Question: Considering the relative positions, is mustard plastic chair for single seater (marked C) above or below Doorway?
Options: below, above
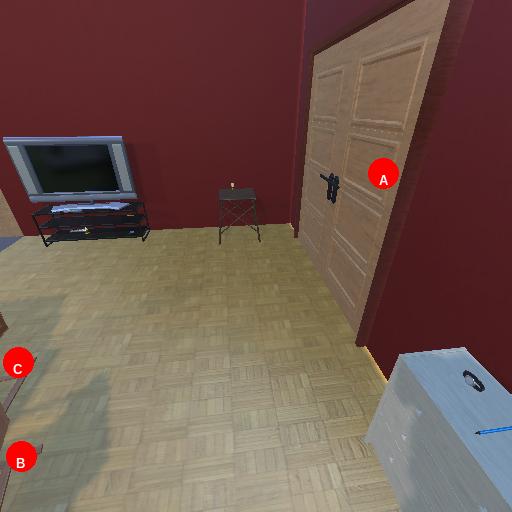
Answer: below